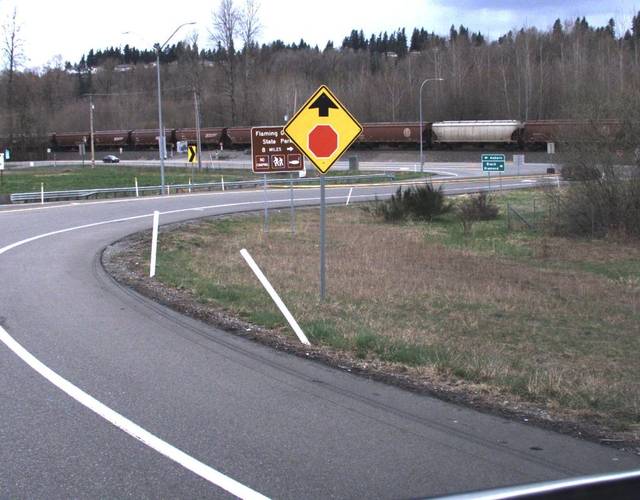
Region: United States
Coordinates: 47.29, -122.314